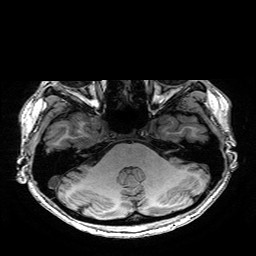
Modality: T1w
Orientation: coronal
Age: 23
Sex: female
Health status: healthy
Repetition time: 2.53 s
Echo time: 0.0034 s